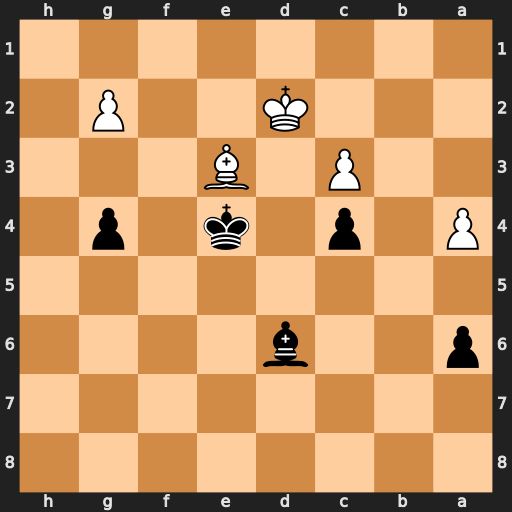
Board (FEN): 8/8/p2b4/8/P1p1k1p1/2P1B3/3K2P1/8
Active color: b
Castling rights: -
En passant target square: -
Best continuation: Bf4 Bxf4 Kxf4 Ke2 Kg3 Kf1 Kh2